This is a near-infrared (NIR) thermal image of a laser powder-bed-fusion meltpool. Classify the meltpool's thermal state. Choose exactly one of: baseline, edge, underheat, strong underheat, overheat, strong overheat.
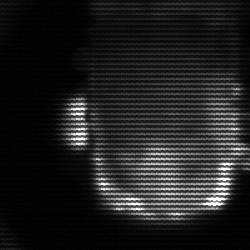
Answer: baseline